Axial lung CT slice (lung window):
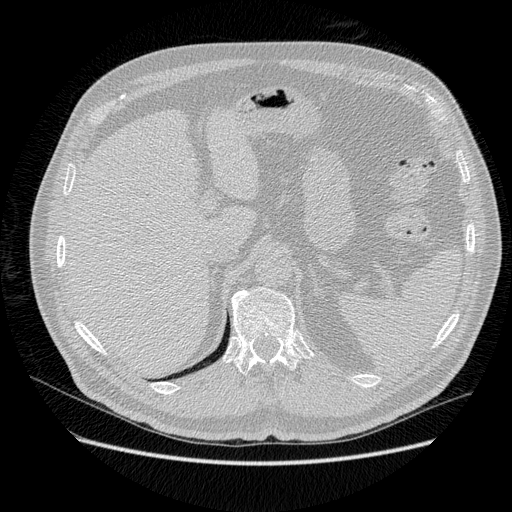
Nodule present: no